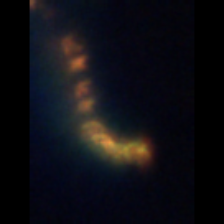
Taxon: Chaetoceros
Group: Diatoms